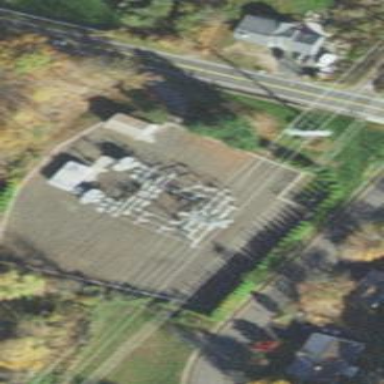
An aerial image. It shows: Distribution-level power substation.